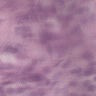
Metastatic tissue present: yes